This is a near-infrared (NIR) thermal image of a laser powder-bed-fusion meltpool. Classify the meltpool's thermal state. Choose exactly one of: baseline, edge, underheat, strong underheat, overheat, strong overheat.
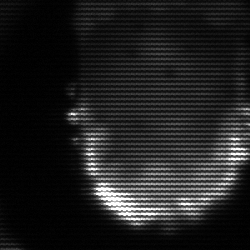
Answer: baseline